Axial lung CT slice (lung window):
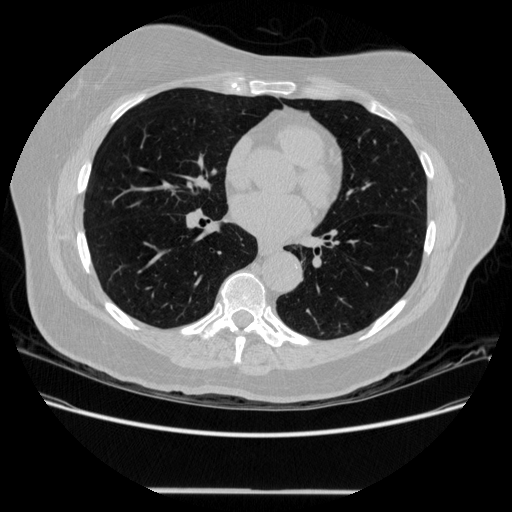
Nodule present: no